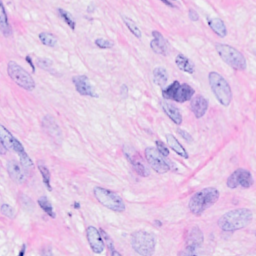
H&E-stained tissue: Breast